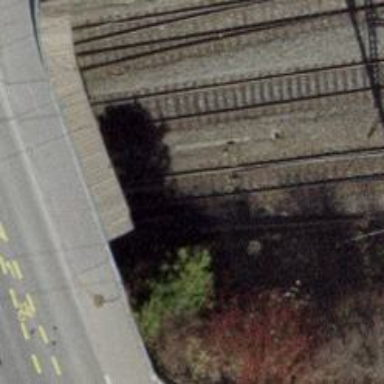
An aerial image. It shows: Single-track electrified railway with contact line.